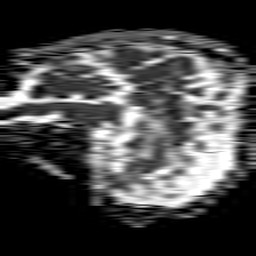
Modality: ADC
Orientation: sagittal
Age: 58
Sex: female
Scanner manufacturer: philips
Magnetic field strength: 1.5 T
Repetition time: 4.6 s
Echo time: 0.08517 s